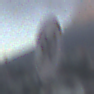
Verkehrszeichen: EndeGeschwindigkeit90
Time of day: SunriseSunset
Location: Outdoor (Beach)
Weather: Overcast
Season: NotSpecified
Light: Natural